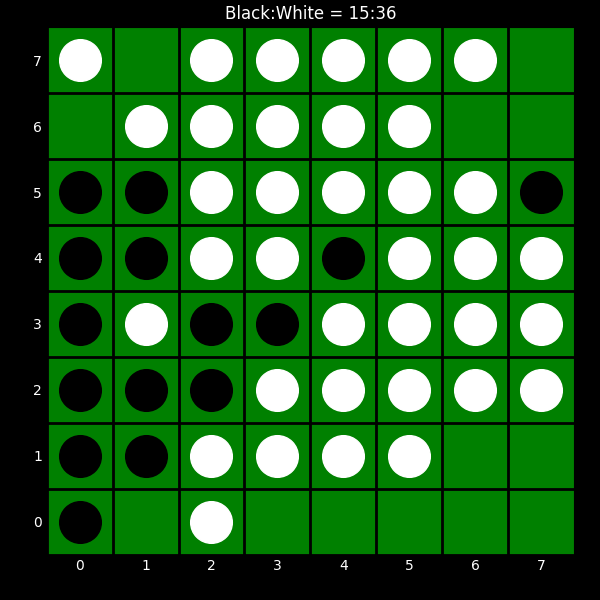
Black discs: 15
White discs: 36